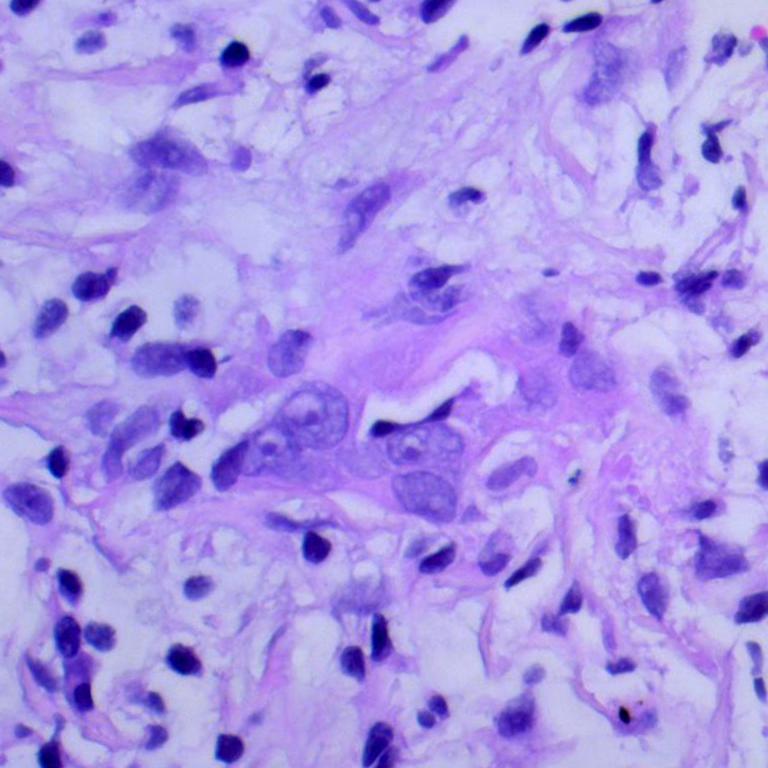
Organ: lung
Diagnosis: adenocarcinomas